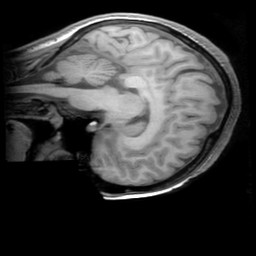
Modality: T1w
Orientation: sagittal
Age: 23
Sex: female
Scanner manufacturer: ge
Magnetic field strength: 3 T
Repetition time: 0.0073 s
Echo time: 0.003 s